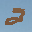
Label: 2